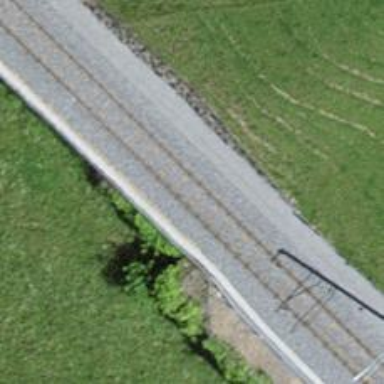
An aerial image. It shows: Single-track railway with electrified contact lines.